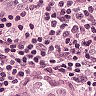
Metastatic tissue present: yes